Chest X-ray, AP view. Patient: 53 years old, sex M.
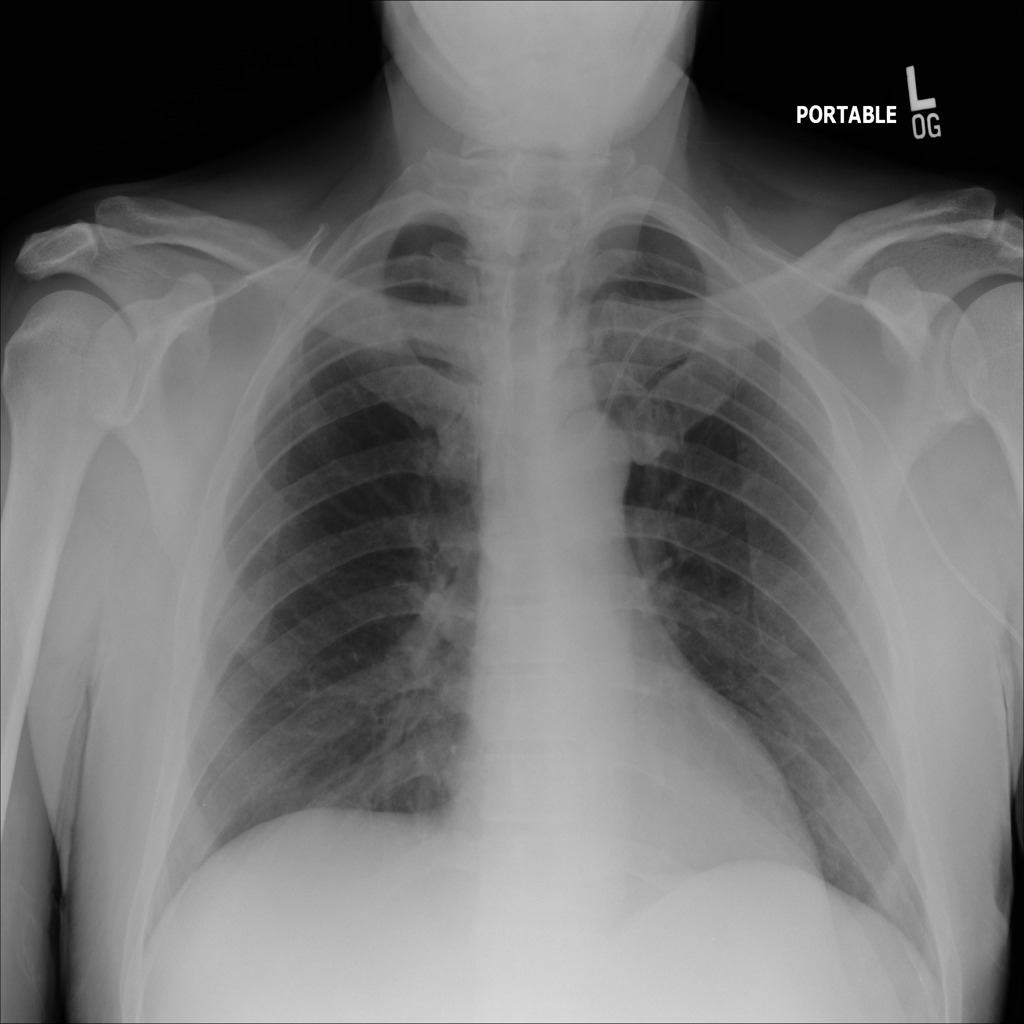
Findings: No Finding